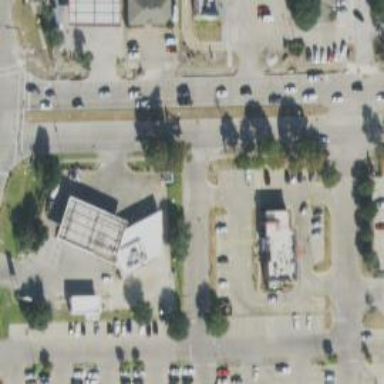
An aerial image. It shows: Secondary road with separate sidewalks.